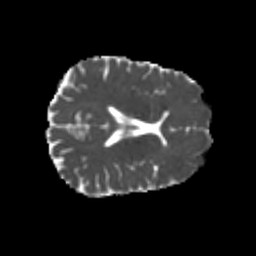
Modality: MD
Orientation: axial
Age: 25
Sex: female
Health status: healthy
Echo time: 0.074 s